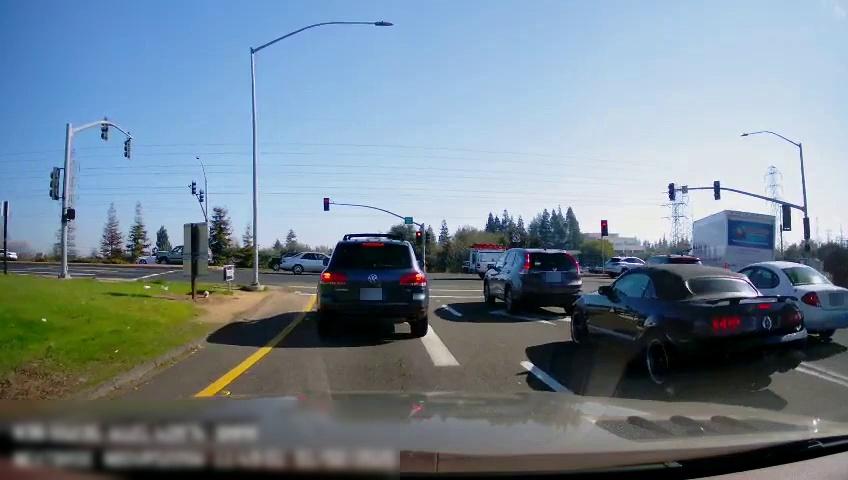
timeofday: Day
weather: Sunny
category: Drivable Space
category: Vehicles | Car
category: Vehicles | SUV
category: Vehicles | Truck
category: Vehicles | Car
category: Vehicles | SUV
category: Vehicles | SUV
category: Vehicles | Truck
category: Vehicles | SUV
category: Vehicles | Car
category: Vehicles | Car
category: Vehicles | Car
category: Vehicles | Truck
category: Vehicles | SUV
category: Lanes | Current Lane
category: Lanes | Current Lane
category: Lanes | Alternate Lane
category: Lanes | Alternate Lane
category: Traffic | Lights
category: Traffic | Lights
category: Traffic | Lights
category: Traffic | Lights
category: Traffic | Lights
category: Traffic | Lights
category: Traffic | Lights
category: Traffic | Lights
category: Traffic | Lights
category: Traffic | Signs
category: Traffic | Lights
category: Traffic | Lights
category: Traffic | Lights
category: Traffic | Lights